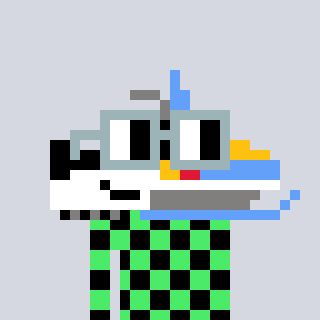
a pixel art character with square dark gray glasses, a snowmobile-shaped head and a teal-colored body on a cool background